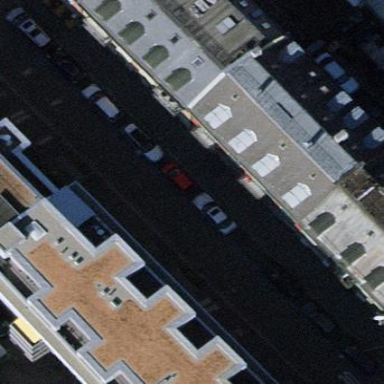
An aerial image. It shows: Parking lane for vehicles.